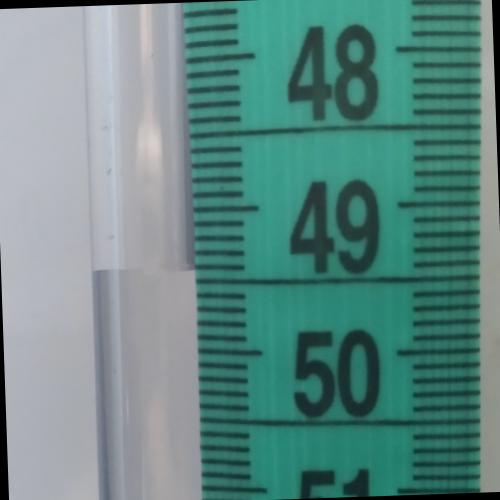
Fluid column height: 49.4 cm